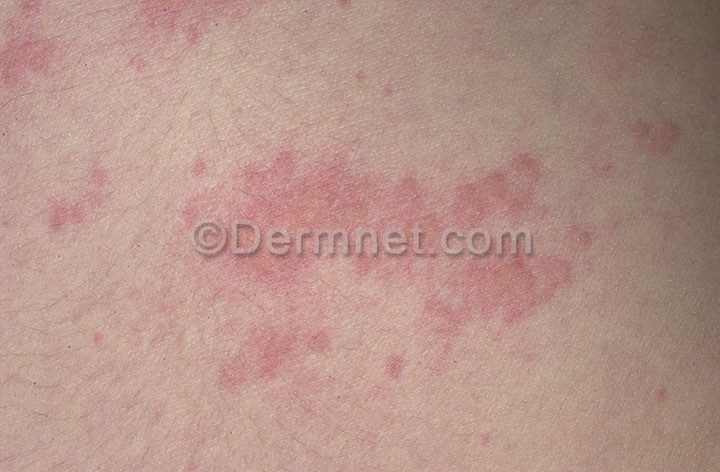
Disease: Urticaria Hives